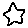
Label: star